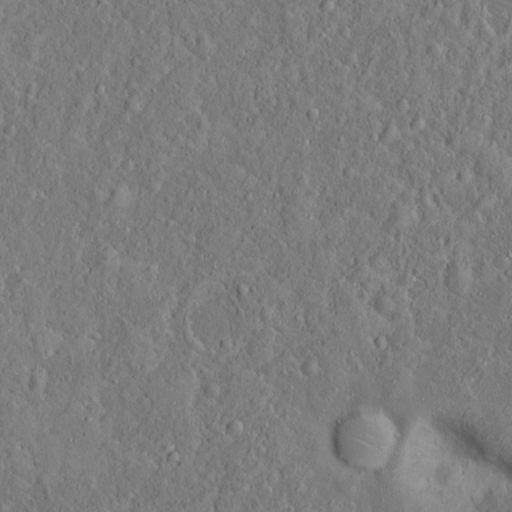
Classes present: Background, Cone